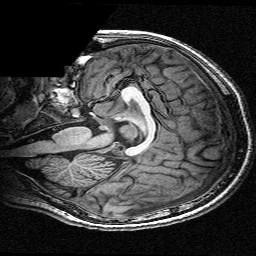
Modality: T1w
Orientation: sagittal
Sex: male